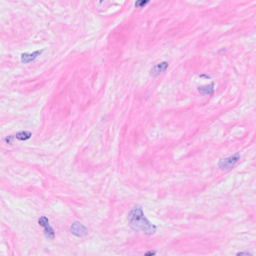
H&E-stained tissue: Breast